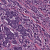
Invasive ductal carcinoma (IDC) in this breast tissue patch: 1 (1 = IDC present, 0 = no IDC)